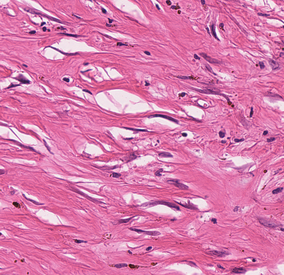
Tumor epithelial tissue: no
Tumor-associated stroma tissue: yes
Normal tissue: no